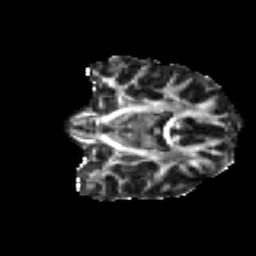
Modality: FA
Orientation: coronal
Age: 27
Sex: female
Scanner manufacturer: ge
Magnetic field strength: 3 T
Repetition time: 7.8 s
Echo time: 0.0606 s